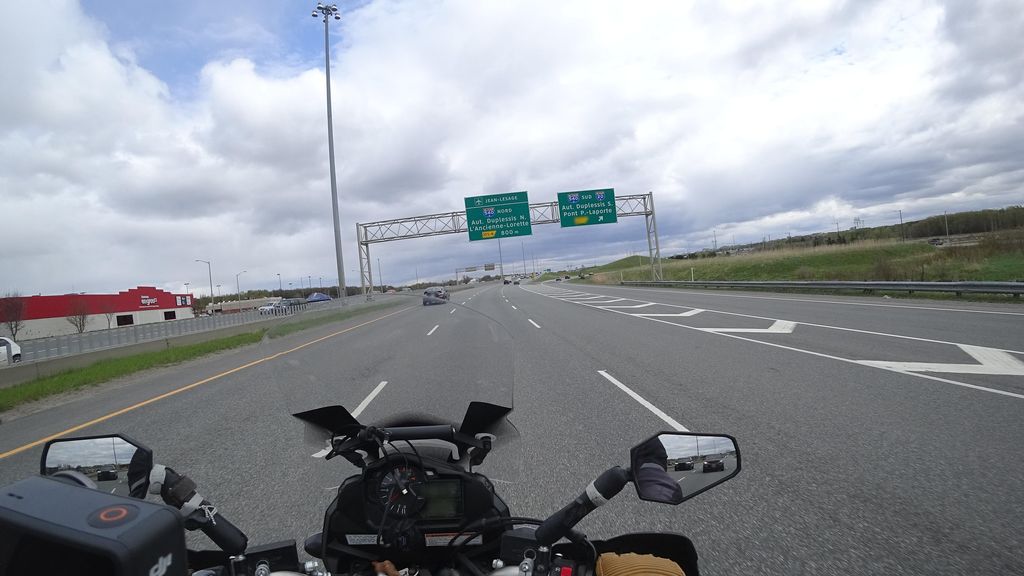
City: quebec_city